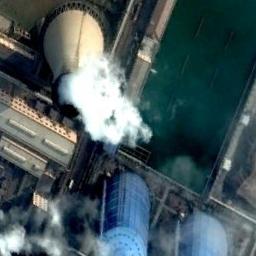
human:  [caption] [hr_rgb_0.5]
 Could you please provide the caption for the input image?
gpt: There are seven thermal power stations here, two of which are thinner and taller than others .

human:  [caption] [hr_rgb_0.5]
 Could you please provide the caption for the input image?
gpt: In the thermal power station there are many machines and equipment, pipelines, A cooling tower is steaming, and there is a pool next to it .

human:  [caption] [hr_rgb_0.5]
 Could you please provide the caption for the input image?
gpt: The thermal power station is next to some buildings with white mist above .

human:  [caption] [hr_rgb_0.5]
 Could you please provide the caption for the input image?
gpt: Many buildings are near the thermal power station .

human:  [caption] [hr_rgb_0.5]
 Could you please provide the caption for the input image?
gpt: There are some buildings and a chimney on the thermal power station .